Interaction volume radius: 10 \u00c5
Interaction volume height: 20 \u00c5
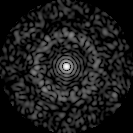
Disorder parameter: 0.8572